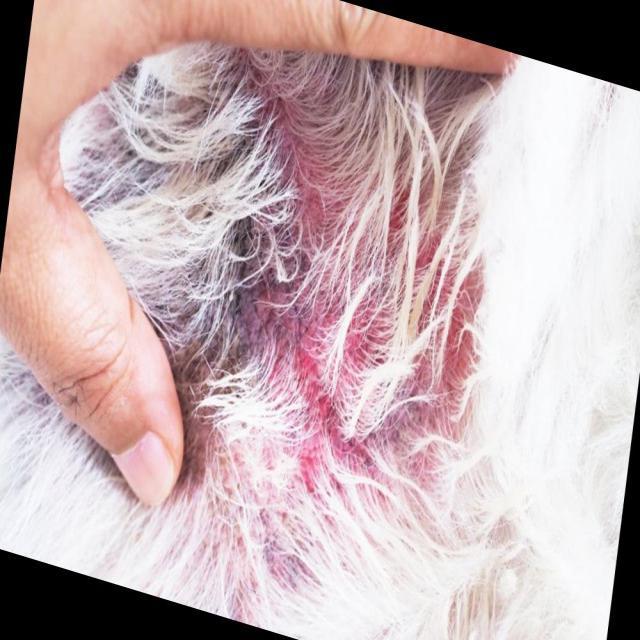
Canine ringworm (Dermatophytosis) — fungal infection caused by Microsporum or Trichophyton. Presents with circular alopecia, scaling, crusting, and broken hairs.